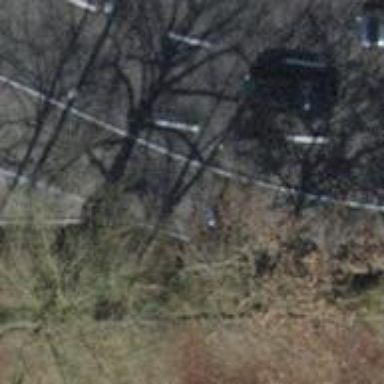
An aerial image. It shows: Asphalt sidewalk path.